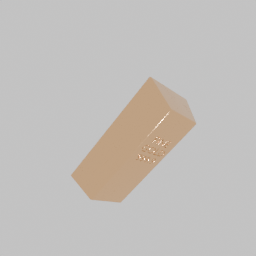
Label: mechanical